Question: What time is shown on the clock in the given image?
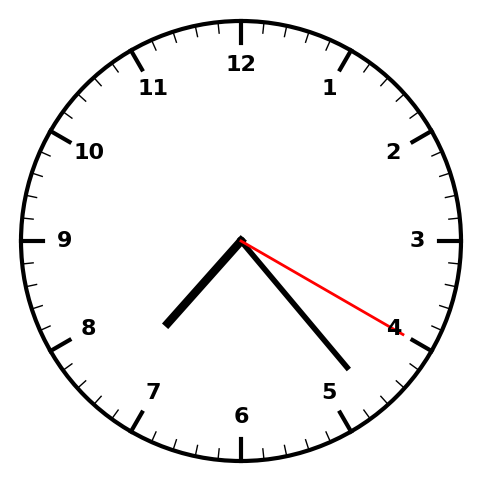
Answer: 07:23:20